Breast ultrasound image
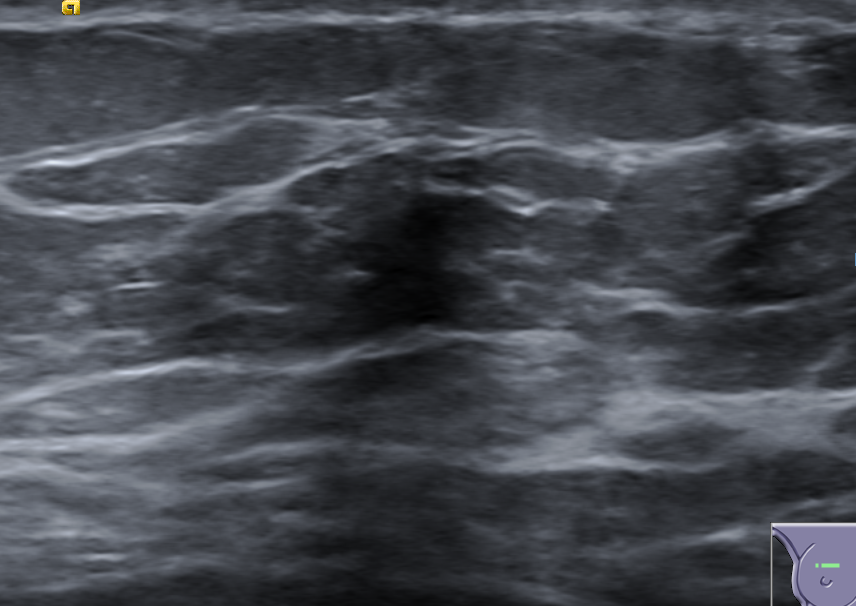
Diagnosis: malignant